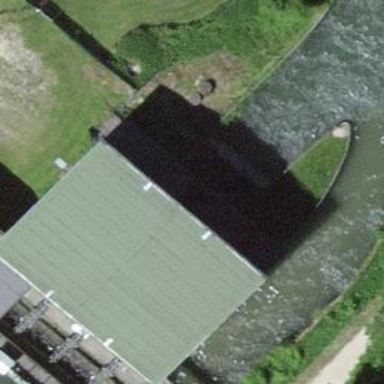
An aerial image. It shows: Hydro power generator.